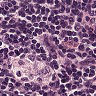
Metastatic tissue present: no